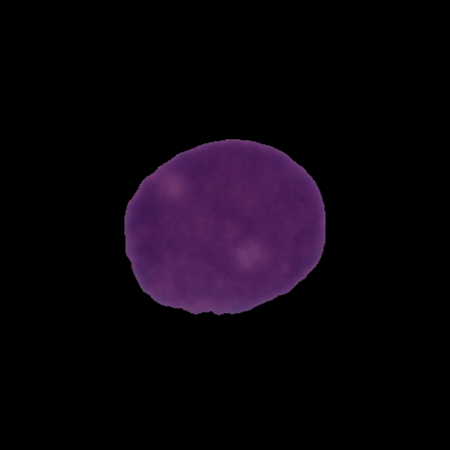
Label: cancer